Question: When I read JavaFX book, they use TodoItem class (1)
'''
final class TodoItem {
final String name;
final BooleanProperty isDone = new SimpleBooleanProperty(false);
public TodoItem(String name) {
this.name = name;
}
@Override
public String toString() {
return name + (isDone.get() ? " DONE" : "");
}
}
'''
and ObservableList (2)
'''
ObservableList<TodoItem> items = FXCollections.observableArrayList((TodoItem item)
-> { return new Observable[] { item.isDone }; });
'''
and CellFactory (3)
'''
list.setCellFactory(CheckBoxListCell.forListView( item -> item.isDone ));
'''
to show the program like:

When I check a CheckBox, text next to CheckBox will be added "DONE".
And when I uncheck a CheckBox, "DONE" will disappear.
I want to write another version of (3) like
'''
list.setCellFactory((ListView<TodoItem> param) -> {
return new ListCell<> () {
@Override
public void updateItem(TodoItem item, boolean empty) {
super.updateItem(item, empty);
if (!(empty || item == null)) {
CheckBox checkBox = new CheckBox();
item.isDone.bind(checkBox.selectedProperty());
setGraphic(checkBox);
setText(item.name);
} else {
setGraphic(null);
setText(null);
}
}
};
});
'''
I create a CheckBox, I bind isDone Property to CheckBox.
And I think, isDone is observable, and isDone is bound with CheckBox,
when I check a CheckBox, It should make isDone to true, and update the text with "DONE".
Please help me find my mistake, and help me solve my problem, thank so much.
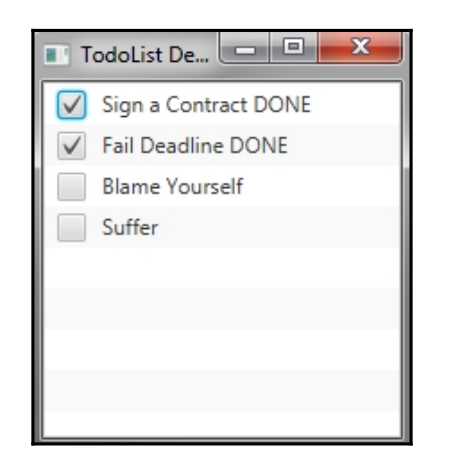
Answer: If I understand correctly, you don't want to use the CheckBoxListCell and you want to write your own cell factory. The main change you need to do in your logic is to not create a new CheckBox in the updateItem call. You need to set one CheckBox per each cell. So for that you need to declare a CheckBox on class level.
Below is one way to implement the code to get the required functionality.
'''
listView.setCellFactory((ListView<TodoItem> param) -> new ListCell<TodoItem>() {
private CheckBox checkBox = new CheckBox();
private TodoItem itemBkp;
@Override
public void updateItem(TodoItem item, boolean empty) {
super.updateItem(item, empty);
if (itemBkp != null) {
itemBkp.isDoneProperty().unbindBidirectional(checkBox.selectedProperty());
}
if (!(empty || item == null)) {
item.isDoneProperty().bindBidirectional(checkBox.selectedProperty());
setGraphic(checkBox);
setText(item.toString());
itemBkp = item;
} else {
setGraphic(null);
setText(null);
itemBkp = null;
}
}
});
'''
As mentioned in the comment, there is a little bug in the above provided code. So I reworked on the implementation. The below code should address the issue mentioned in the comment. In this approach, we dont need any item backup as we are not binding any properties.
'''
listView.setCellFactory((ListView<TodoItem> param) -> new ListCell<TodoItem>() {
private CheckBox checkBox;
@Override
public void updateItem(TodoItem item, boolean empty) {
super.updateItem(item, empty);
if (!(empty || item == null)) {
getCheckBox().setSelected(item.isDoneProperty().getValue());
setGraphic(getCheckBox());
setText(item.toString());
} else {
setGraphic(null);
setText(null);
}
}
private CheckBox getCheckBox(){
if(checkBox==null){
checkBox = new CheckBox();
checkBox.selectedProperty().addListener((obs,old,val)->{
if(getItem()!=null){
getItem().isDoneProperty().setValue(val);
}
});
}
return checkBox;
}
});
'''
<URL>
Below is the complete code of the demo:
'''
import javafx.application.Application;
import javafx.beans.Observable;
import javafx.beans.property.BooleanProperty;
import javafx.beans.property.SimpleBooleanProperty;
import javafx.collections.FXCollections;
import javafx.collections.ObservableList;
import javafx.geometry.Insets;
import javafx.scene.Scene;
import javafx.scene.control.CheckBox;
import javafx.scene.control.ListCell;
import javafx.scene.control.ListView;
import javafx.scene.layout.VBox;
import javafx.stage.Stage;
public class ListViewCheckBoxDemo extends Application {
public static void main(String[] args) {
launch(args);
}
@Override
public void start(Stage stage) {
ListView<TodoItem> listView = new ListView<>();
listView.setCellFactory((ListView<TodoItem> param) -> new ListCell<TodoItem>() {
private CheckBox checkBox;
@Override
public void updateItem(TodoItem item, boolean empty) {
super.updateItem(item, empty);
if (!(empty || item == null)) {
getCheckBox().setSelected(item.isDoneProperty().getValue());
setGraphic(getCheckBox());
setText(item.toString());
} else {
setGraphic(null);
setText(null);
}
}
private CheckBox getCheckBox() {
if (checkBox == null) {
checkBox = new CheckBox();
checkBox.selectedProperty().addListener((obs, old, val) -> {
if (getItem() != null) {
getItem().isDoneProperty().setValue(val);
}
});
}
return checkBox;
}
});
ObservableList<TodoItem> items = FXCollections.observableArrayList(item -> new Observable[]{item.isDone});
items.addAll(new TodoItem("Sign a Contract"), new TodoItem("Fail Deadline"), new TodoItem("Blame Yourself"), new TodoItem("Suffer"));
for (int i = 1; i < 20; i++) {
items.add(new TodoItem("Testing " + i));
}
listView.setItems(items);
CheckBox cb = new CheckBox("Mark 4th item as done (external updating)");
cb.selectedProperty().addListener((obs, old, val) -> {
listView.getItems().get(3).isDoneProperty().setValue(val);
});
VBox root = new VBox(cb, listView);
root.setSpacing(10);
root.setPadding(new Insets(10));
Scene scene = new Scene(root, 350, 250);
stage.setScene(scene);
stage.setTitle("ListView CheckBox Demo");
stage.show();
}
final class TodoItem {
private final String name;
private final BooleanProperty isDone = new SimpleBooleanProperty(false);
public TodoItem(String name) {
this.name = name;
}
@Override
public String toString() {
return name + (isDone.get() ? " DONE" : "");
}
public BooleanProperty isDoneProperty() {
return isDone;
}
}
}
'''